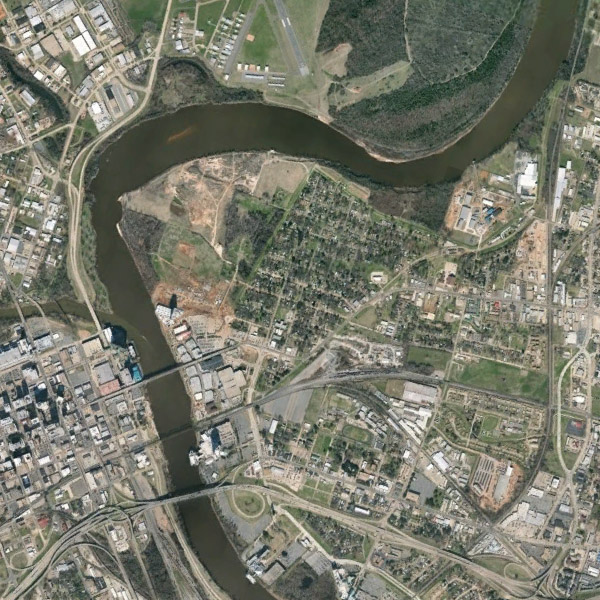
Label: River